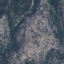
Land use / land cover: HerbaceousVegetation